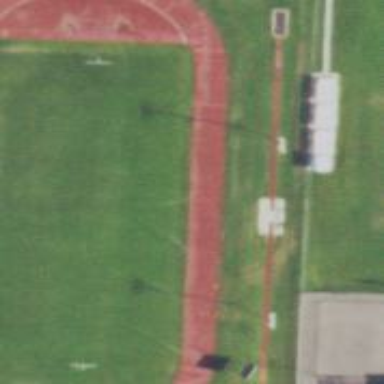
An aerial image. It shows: Track in leisure land.